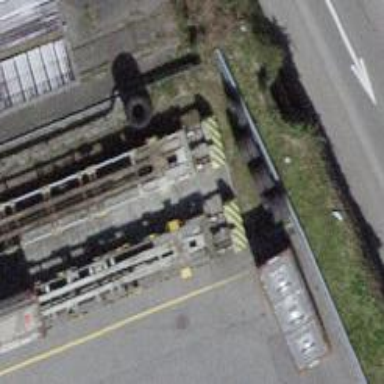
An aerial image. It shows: Railway buffer stop.